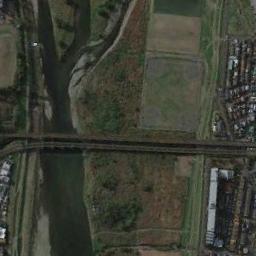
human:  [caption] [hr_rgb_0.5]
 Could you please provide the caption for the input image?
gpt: A bridge connects the land on both sides of the turquoise river  The river is lined with long river banks .

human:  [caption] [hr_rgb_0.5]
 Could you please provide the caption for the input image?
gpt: Both sides of the river are bare land .

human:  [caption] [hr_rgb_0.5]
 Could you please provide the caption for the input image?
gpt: There is a bridge over the river with some buildings and farmlands beside .

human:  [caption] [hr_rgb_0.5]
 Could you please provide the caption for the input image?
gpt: A bridge built on a narrow river and the flood bed of the river while some green plants on the flood bed .

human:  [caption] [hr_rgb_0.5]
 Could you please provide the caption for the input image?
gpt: Many buildings are on either side of the bridge .